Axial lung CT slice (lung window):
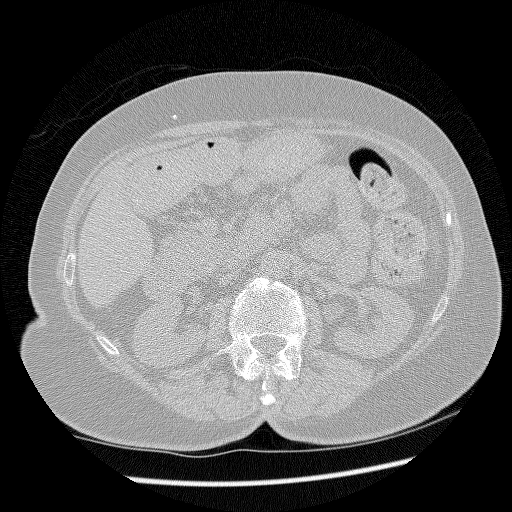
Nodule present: no